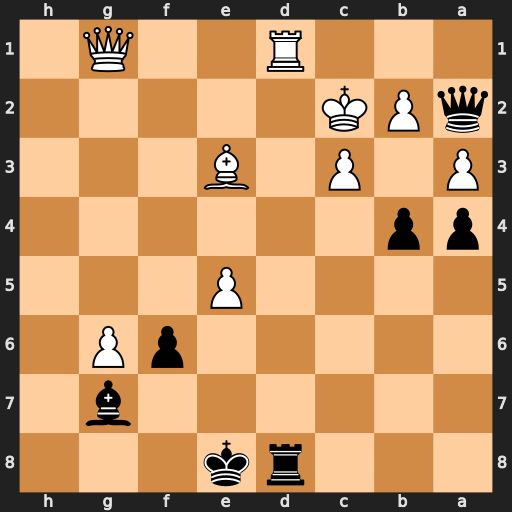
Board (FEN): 3rk3/6b1/5pP1/4P3/pp6/P1P1B3/qPK5/3R2Q1
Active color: b
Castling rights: -
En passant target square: -
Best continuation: b3+ Kc1 Qa1#